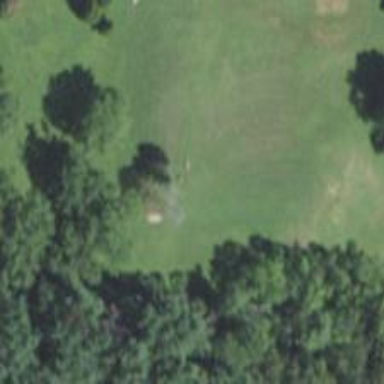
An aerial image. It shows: Disc golf tee area.